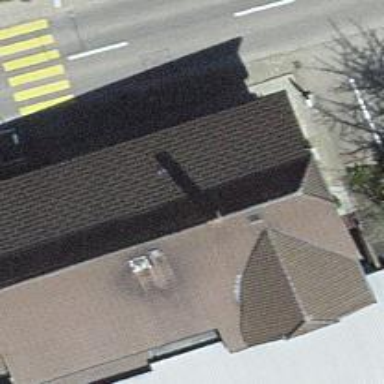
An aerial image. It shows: Restaurant.